Aerial crown-view tile of a tropical tree (Barro Colorado Island, Panama), acquired 20250414:
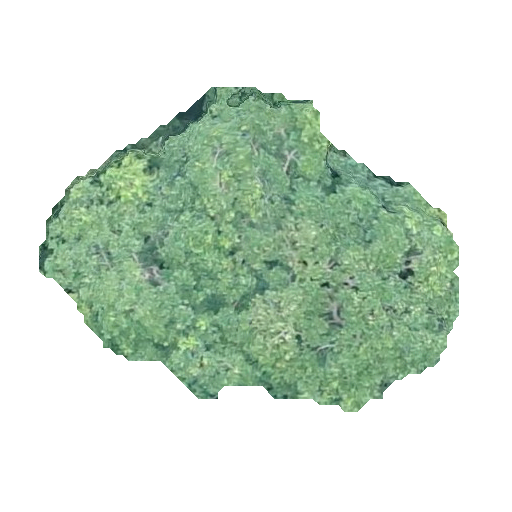
Species: Simarouba amara
GBIF accepted scientific name: Simarouba amara
Crown area: 137.232 m²